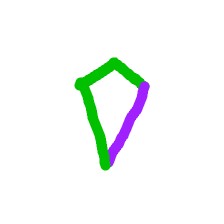
Shape: kite